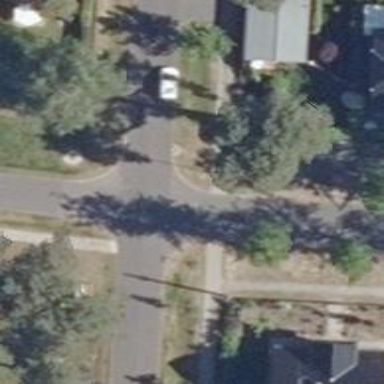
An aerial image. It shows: Sidewalk.